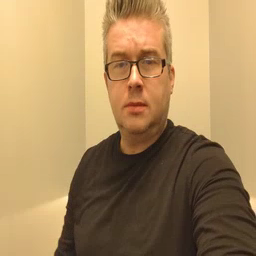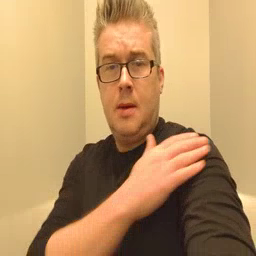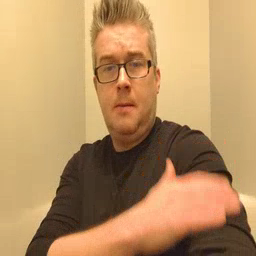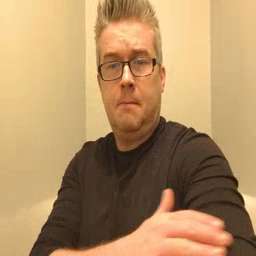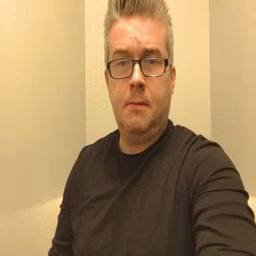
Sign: arm